Question: I'm using CKEditor and would like to modify the content of the Advanced tab

I'd only like the Style input to appear, any ideas on how to do this?
Thanks for any and all help!
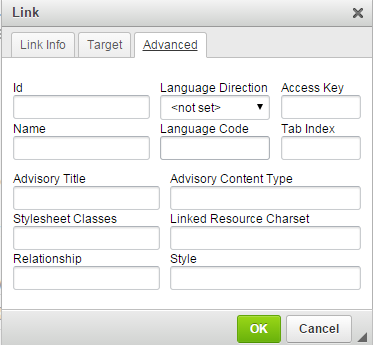
Answer: I solved it!
Here's some code to help you other guys out:
'''
CKEDITOR.on('dialogDefinition', function (ev) {
// Take the dialog window name and its definition from the event data.
var dialogName = ev.data.name;
var dialogDefinition = ev.data.definition;
if (dialogName == 'link') {
var advancedTab = dialogDefinition.getContents('advanced');
var infoTab = dialogDefinition.getContents('info');
var styleField = advancedTab.get('advStyle');
advancedTab.remove();
advancedTab.remove('advTitle');
advancedTab.remove('advContentType');
advancedTab.remove('advCSSClasses');
advancedTab.remove('advCharset');
advancedTab.remove('advRel');
//var urlField = infoTab.get('url');
//urlField['default'] = 'www.ireadhome.com'; //set default value for the url field
}
});
'''
Paste this code into your config.js. Hope it helps you out!